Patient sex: M
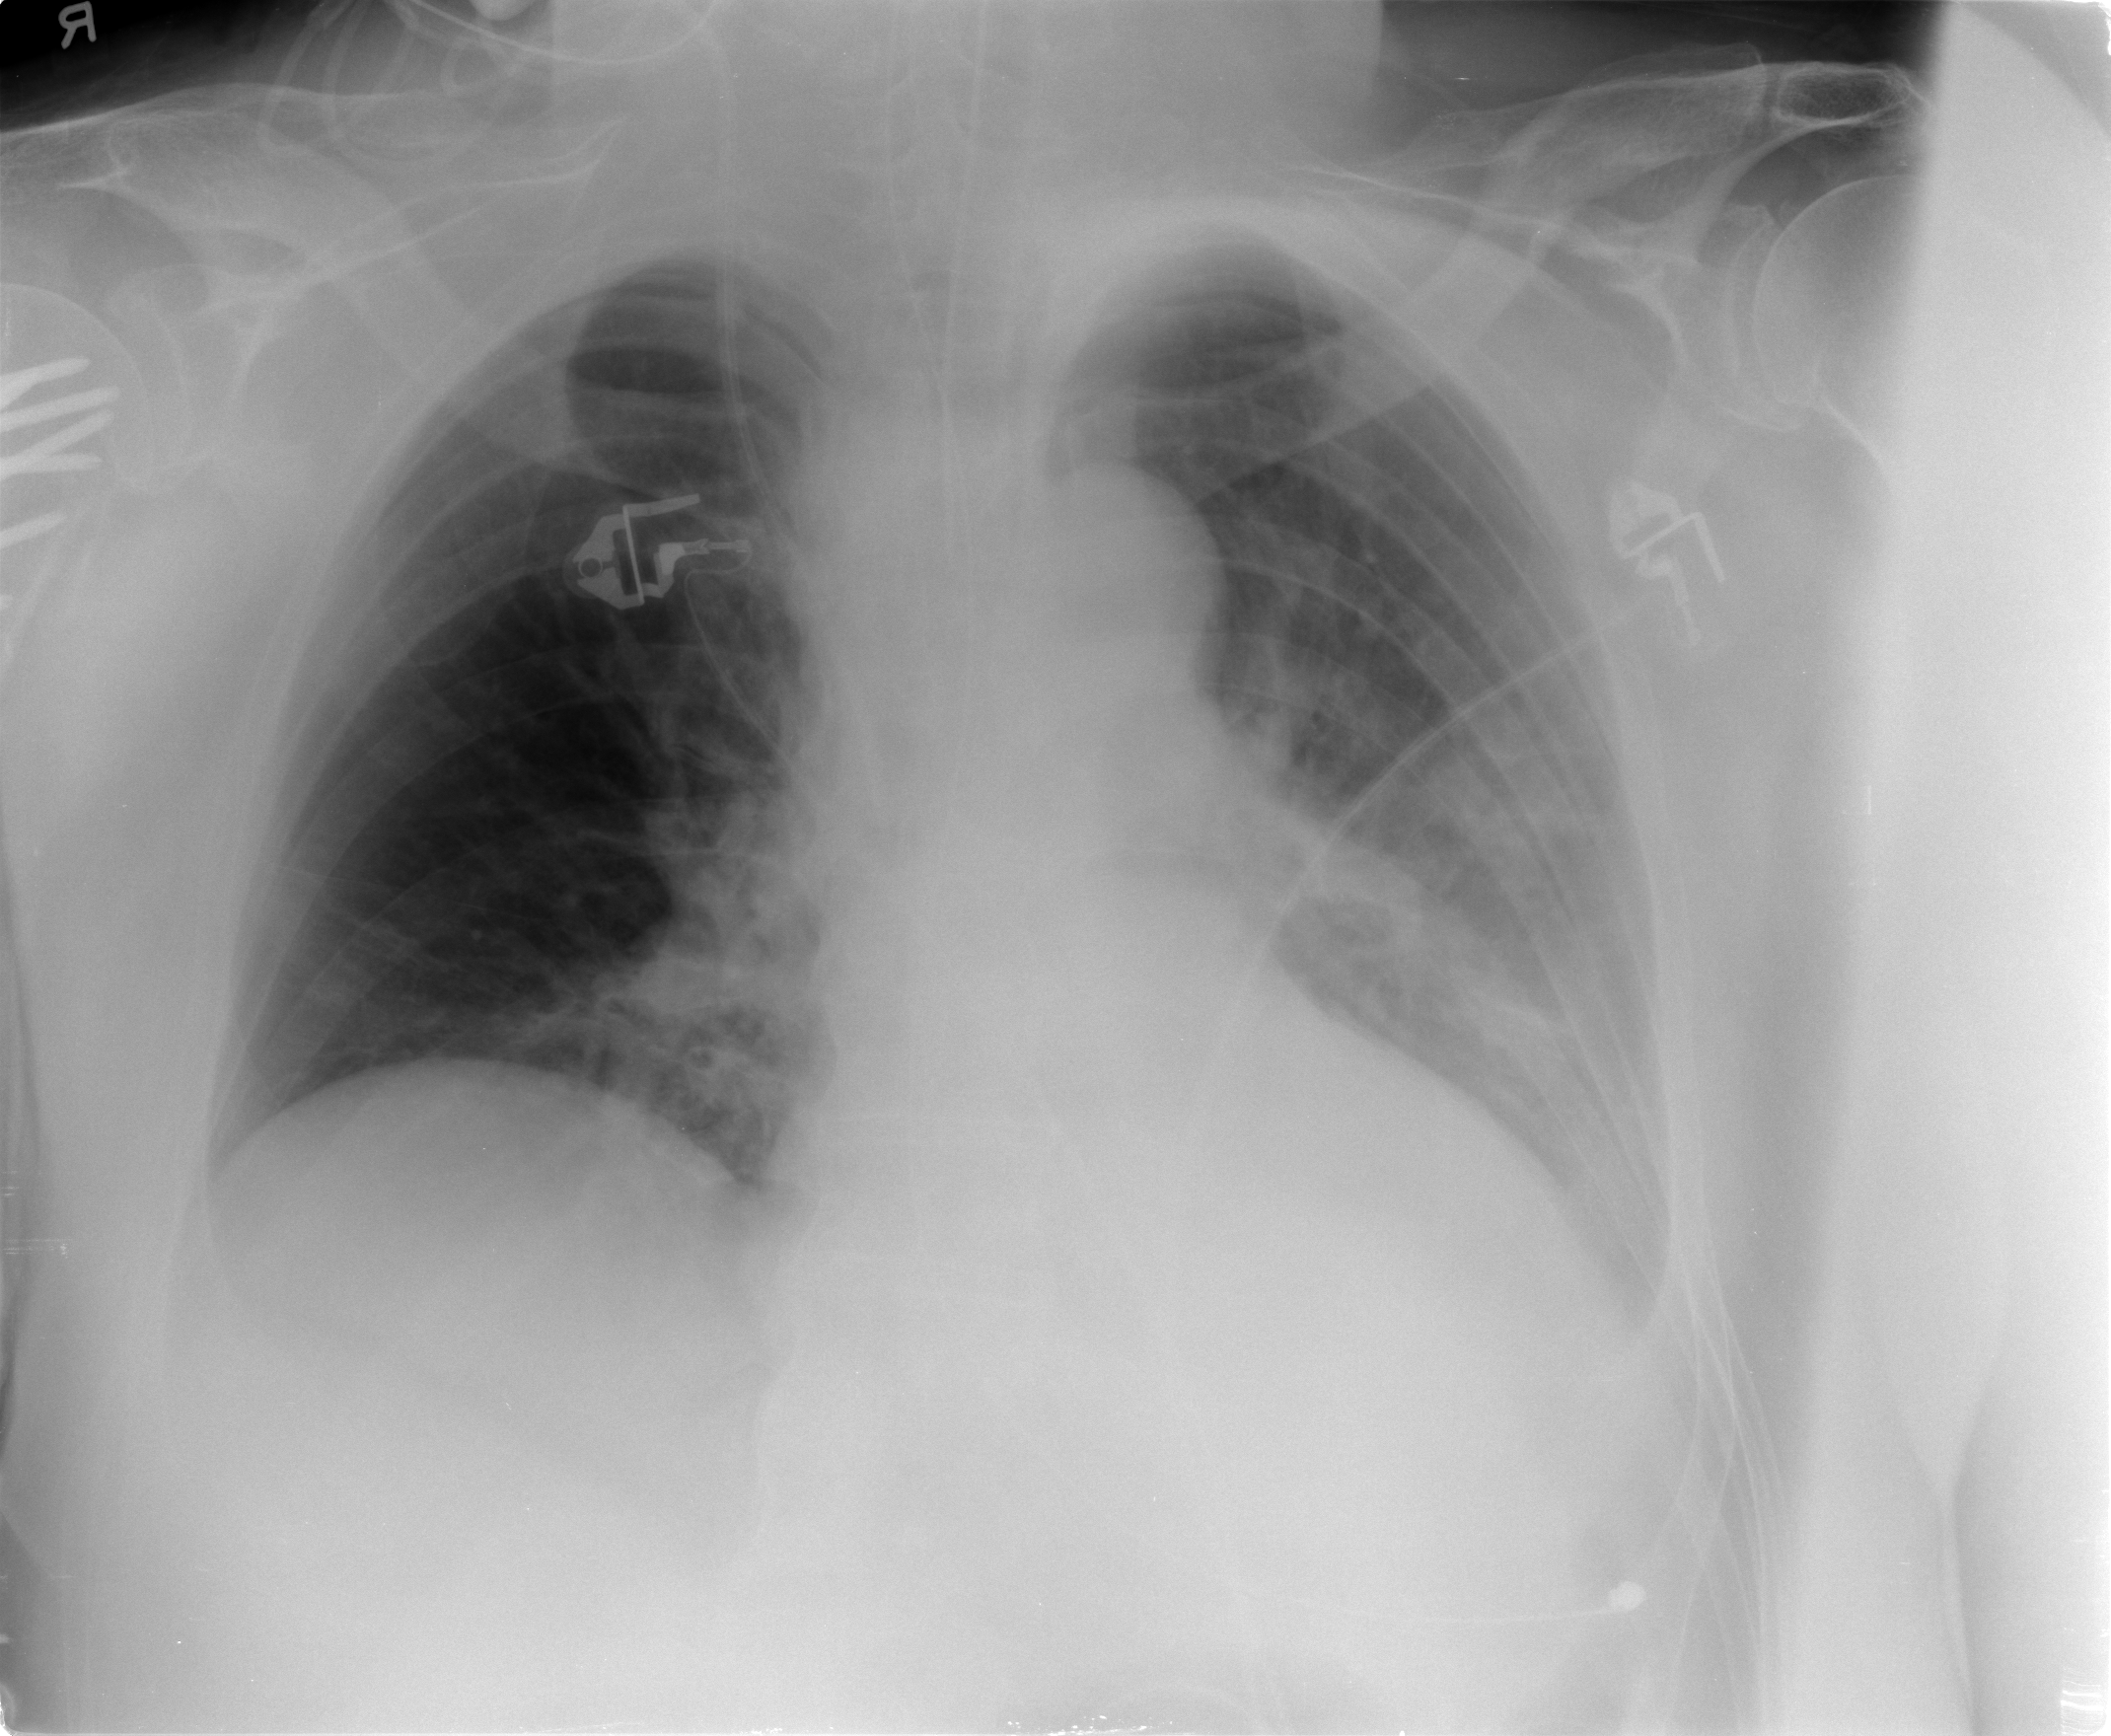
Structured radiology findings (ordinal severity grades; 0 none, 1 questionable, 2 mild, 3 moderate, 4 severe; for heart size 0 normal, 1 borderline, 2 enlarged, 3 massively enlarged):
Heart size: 2
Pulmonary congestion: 2
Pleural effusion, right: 1
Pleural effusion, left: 2
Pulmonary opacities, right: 2
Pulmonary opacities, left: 2
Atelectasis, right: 2
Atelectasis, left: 2